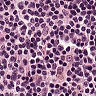
Metastatic tissue present: no